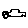
Label: car